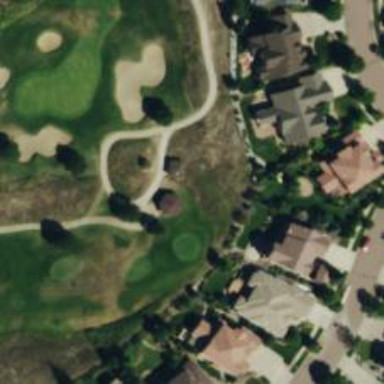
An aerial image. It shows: Golf cart path.